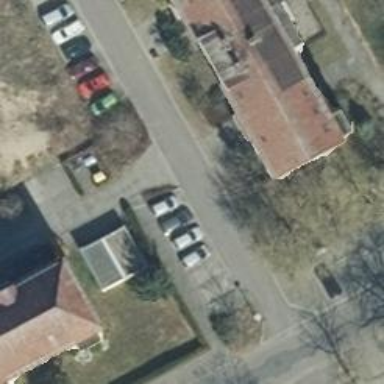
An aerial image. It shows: Asphalt road designated for service vehicles.